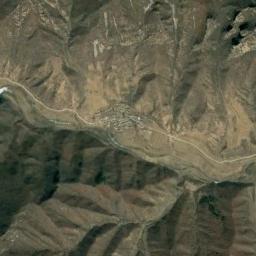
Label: mountain